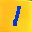
Label: 1